Question: I'm using NHibernate with QueryOver API to query my domain entities. The problem is getting duplicate results. For example when querying following domain:

I use code like:
'''
var list = Session.QueryOver<Post>()
.JoinQueryOver<Comment>(x => x.Comments)
.Where(c => c.Name == "Name")
.Take(5)
.List();
'''
Generated SQL will be like following:
'''
SELECT Top(5) * FROM Posts p left outer join Comments c on p.Id = c.PostId
'''
The problem here is that after left join is done resulting record set has more then 5 rows. And then 'TOP' function applies and cuts results. So for example if first post has 5 comments, I will get this post 5 times and won't get others.
I know why it happens and found a nice <URL> about it.
But Is there a projection that will tell nhibernate to select only columns from the 'Post' entity and not add columns from 'Comment' entity in select? Maybe some other method (not JoinQueryOver) should be used?
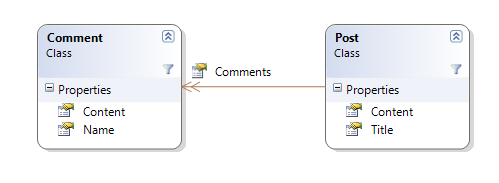
Answer: First, you'll need a reference back from Comment to Post. I'll assume it's called "Post".
Then use a subquery to filter out the comments, and subsequent posts.
'''
//the alias for post
Post post = null;
var list = Session.QueryOver(() => post)
.WithSubquery.WhereProperty(() => post.Id)
.In(NHibernate.Criterion.QueryOver.Of<Comment>()
.Where(c => c.Name == "Name")
.Select(c => c.Post.Id))
.Take(5)
.List();
'''
The generated SQL should be something in the likes of:
'''
SELECT Top(5) * FROM Posts p where p.Id in (select PostID from Comments c where c.Name = 'Name')
'''